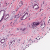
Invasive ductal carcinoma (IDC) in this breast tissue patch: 1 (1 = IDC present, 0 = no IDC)